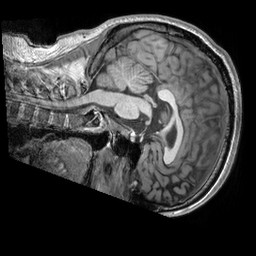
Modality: T1w
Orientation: sagittal
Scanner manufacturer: siemens
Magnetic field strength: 3 T
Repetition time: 2.53 s
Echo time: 0.00298 s